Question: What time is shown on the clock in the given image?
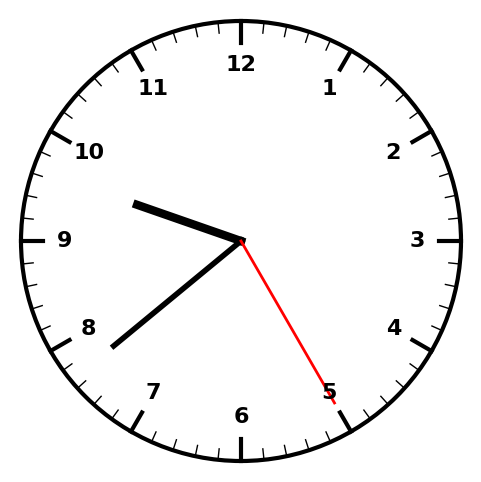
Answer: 09:38:25